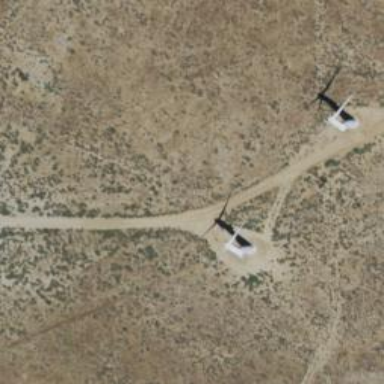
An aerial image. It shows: Wind power generator utilizing wind turbines.